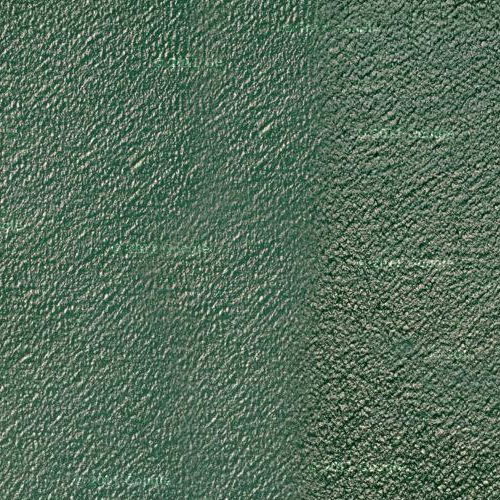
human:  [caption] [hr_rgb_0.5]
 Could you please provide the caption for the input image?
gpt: This is a part of ocean with deep green water .

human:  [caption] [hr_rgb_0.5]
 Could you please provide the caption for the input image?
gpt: A part of ocean with deep green waters .

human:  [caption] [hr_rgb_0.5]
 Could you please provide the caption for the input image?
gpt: This is a part of deep green sparkling sea .

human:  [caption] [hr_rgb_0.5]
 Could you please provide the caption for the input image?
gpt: This is a part of deep green sparkling sea .

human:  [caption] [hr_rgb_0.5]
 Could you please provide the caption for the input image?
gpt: This is a part of ocean with deep green water shining .